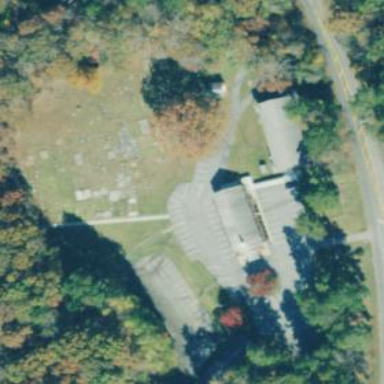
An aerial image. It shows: Cemetery.